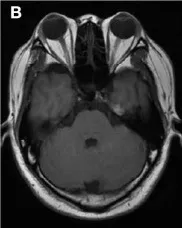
Brain MRI images of the patient. Multiple lesions revealed with isointensity on T1WI.
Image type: radiology (mri)